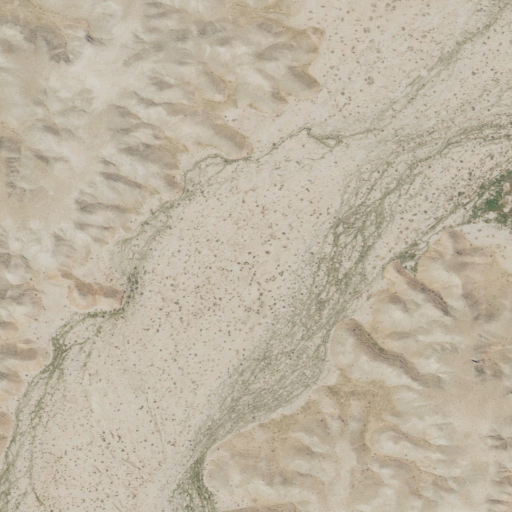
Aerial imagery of valley in Utah named Cow Wash containing only shrub